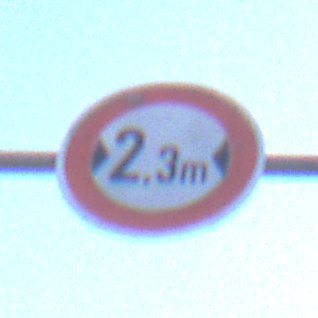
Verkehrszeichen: TatsaechlicheBreite2Komma3
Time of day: MorningAfternoon
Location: Outdoor (Nature)
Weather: Clear
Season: NotSpecified
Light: Natural